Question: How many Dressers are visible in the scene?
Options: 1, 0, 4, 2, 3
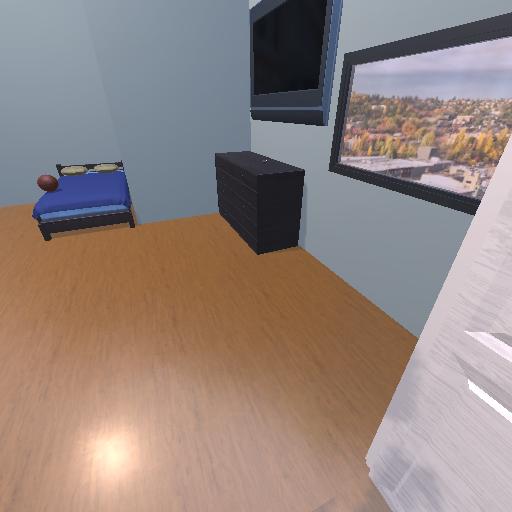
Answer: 1